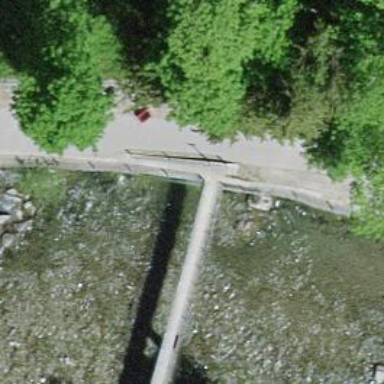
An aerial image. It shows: Footway on bridge.